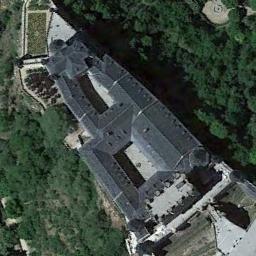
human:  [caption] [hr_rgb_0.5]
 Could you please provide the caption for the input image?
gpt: The dark gray palace is surrounded by a forest .

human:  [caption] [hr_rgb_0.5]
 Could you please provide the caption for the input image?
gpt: Many trees are around the palace .

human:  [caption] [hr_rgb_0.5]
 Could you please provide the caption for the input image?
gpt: The palace is surrounded by trees .

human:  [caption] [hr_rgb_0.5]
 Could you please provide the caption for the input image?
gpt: There are many round lawns near the palace .

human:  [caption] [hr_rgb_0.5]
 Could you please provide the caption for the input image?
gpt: There are many green trees around the black palace .